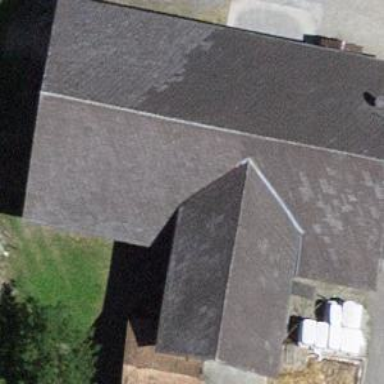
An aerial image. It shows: Barn.